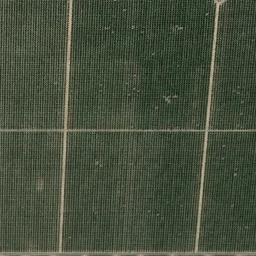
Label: rectangular_farmland